Question: The following code consistently produces histograms with bins that are empty, even when the number of samples are large. The empty bins seem to have a regular spacing, but are the same width as other normal bins. This is obviously wrong - why is this happening?
It seems like either the rvs method is non-random, or the hist binning procedure is hooped. Also, try altering the number of bins to 50, and another weirdness emerges. In this case, it looks like every other bin has a spuriously high count associated with it.
'''
""" An example of how to plot histograms using matplotlib
This example samples from a Poisson distribution, plots the histogram
and overlays the Gaussian with the same mean and standard deviation
"""
from scipy.stats import poisson
from scipy.stats import norm
from matplotlib import pyplot as plt
#import matplotlib.mlab as mlab
EV = 100 # the expected value of the distribution
bins = 100 # number of bins in our histogram
n = 10000
RV = poisson(EV) # Define a Poisson-distributed random variable
samples = RV.rvs(n) # create a list of n random variates drawn from that random variable
events, edges, patches = plt.hist(samples, bins, normed = True, histtype = 'stepfilled') # make a histogram
print events # When I run this, some bins are empty, even when the number of samples is large
# the pyplot.hist method returns a tuple containing three items. These are events, a list containing
# the counts for each bin, edges, a list containing the values of the lower edge of each bin
# the final element of edges is the value of the high edge of the final bin
# patches, I'm not quite sure about, but we don't need at any rate
# note that we really only need the edges list, but we need to unpack all three elements of the tuple
# for things to work properly, so events and patches here are really just dummy variables
mean = RV.mean() # If we didn't know these values already, the mean and std methods are convenience
sd = RV.std() # methods that allow us to retrieve the mean and standard deviation for any random variable
print "Mean is:", mean, " SD is: ", sd
#print edges
Y = norm.pdf(edges, mean, sd) # this is how to do it with the sciPy version of a normal PDF
# edges is a list, so this will return a list Y with normal pdf values corresponding to each element of edges
binwidth = (len(edges)) / (max(edges) - min(edges))
Y = Y * binwidth
print "Binwidth is:", 1/binwidth
# The above is a fix to "de-normalize" the normal distribution to properly reflect the bin widths
#Q = [edges[i+1] - edges[i] for i in range(len(edges)-1)]
#print Q # This was to confirm that the bins are equally sized, which seems to be the case.
plt.plot(edges, Y)
plt.show()
'''

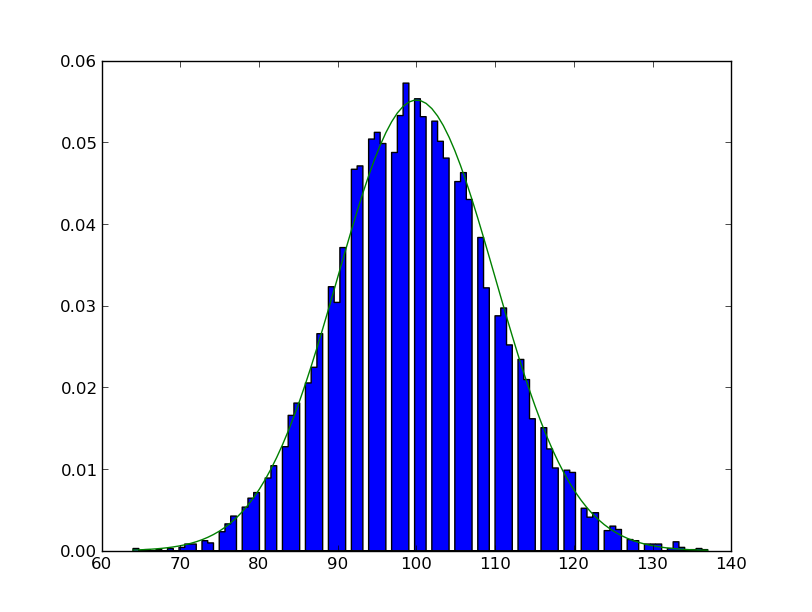
Answer: The empty bins are to be expected when your input data only takes integer values (as is the case for the <URL> and you have more bins than this interval. If that's the case you'll have bins that will never capture a sample and some bins that will capture more than one intervals sample. Change the number of bins and the range to capture an integer interval and the gaps go away.
'''
plt.hist(samples,
range=(0,samples.max()),
bins=samples.max()+1,
normed = True, histtype = 'stepfilled')
'''